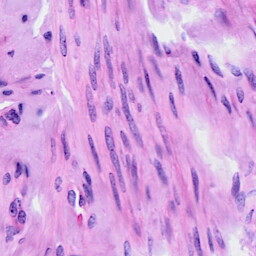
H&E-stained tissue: Cervix